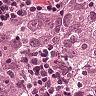
Metastatic tissue present: yes